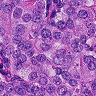
Metastatic tissue present: yes